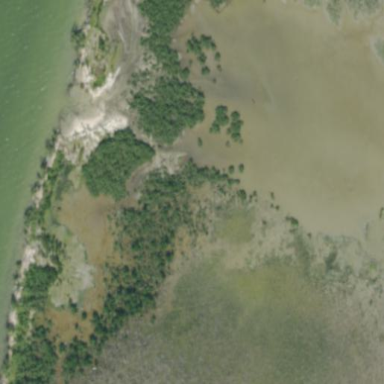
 characterized by plant community of Saltwater Marshes/Halophytic Herbaceous Prairie."